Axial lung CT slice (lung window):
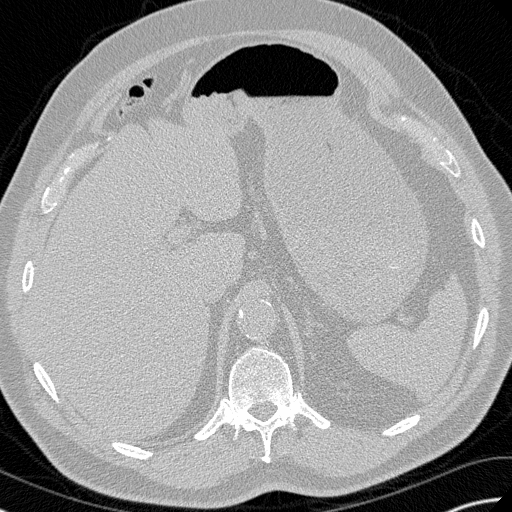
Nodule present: no